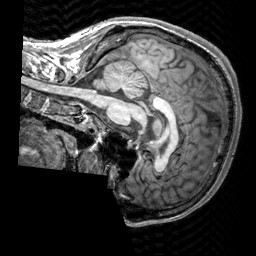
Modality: T1w
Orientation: sagittal
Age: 23
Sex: male
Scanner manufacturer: siemens
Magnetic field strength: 3 T
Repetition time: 2.3 s
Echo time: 0.00303 s